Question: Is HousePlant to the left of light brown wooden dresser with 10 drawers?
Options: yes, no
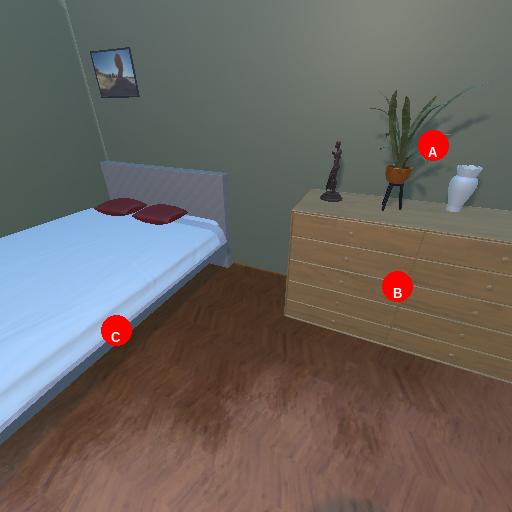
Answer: yes